Question: Am I missing something here? This regex is for email validation, and it looks like one of the forward slashes are throwing off the syntax highlighting.

'''
var emailRegex = /<URL>?/;
var validEmail = emailRegex.test(newEmail.email);
'''
Am I doing something wrong? Is there another way to format this regular expression to prevent this from happening?
I was unable to find the answer to this question.
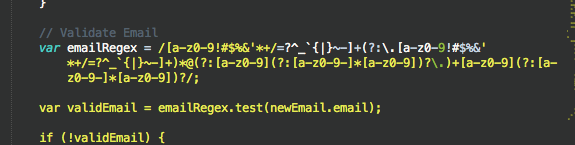
Answer: You can probably just escape the '/' in the regex. Otherwise the syntax highlighter thinks it closes the regex literal.
'''
//-----------------------vv
var re = /<URL>?/;
'''
Or you could file a bug with whatever editor it is you're using.
---
Notice that the syntax highlighter on SO doesn't have an issue with the original.
'''
var re = /<URL>?/;
'''